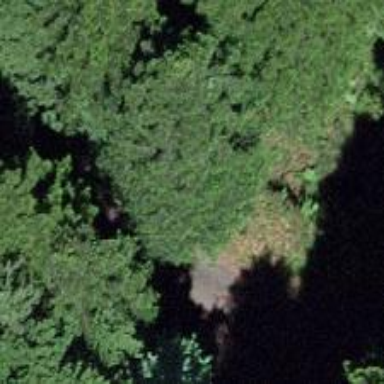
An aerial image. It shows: Culvert tunnel.